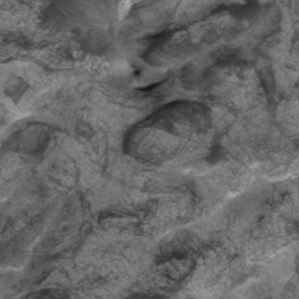
Label: non_frost